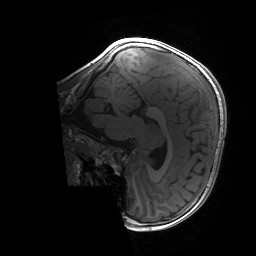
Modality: T1w
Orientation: sagittal
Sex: male
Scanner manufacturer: siemens
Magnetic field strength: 3 T
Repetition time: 1.9 s
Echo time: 0.00243 s